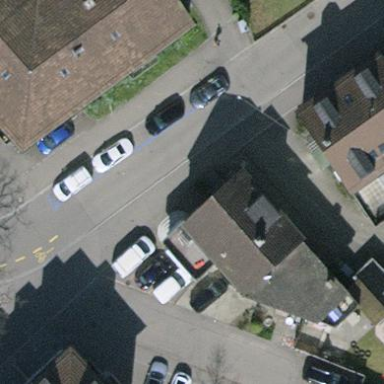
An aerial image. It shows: Kindergarten.